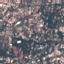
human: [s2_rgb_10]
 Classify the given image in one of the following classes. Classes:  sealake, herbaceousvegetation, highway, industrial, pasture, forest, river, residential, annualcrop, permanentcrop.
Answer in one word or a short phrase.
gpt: Residential